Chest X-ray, AP view. Patient: 42 years old, sex M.
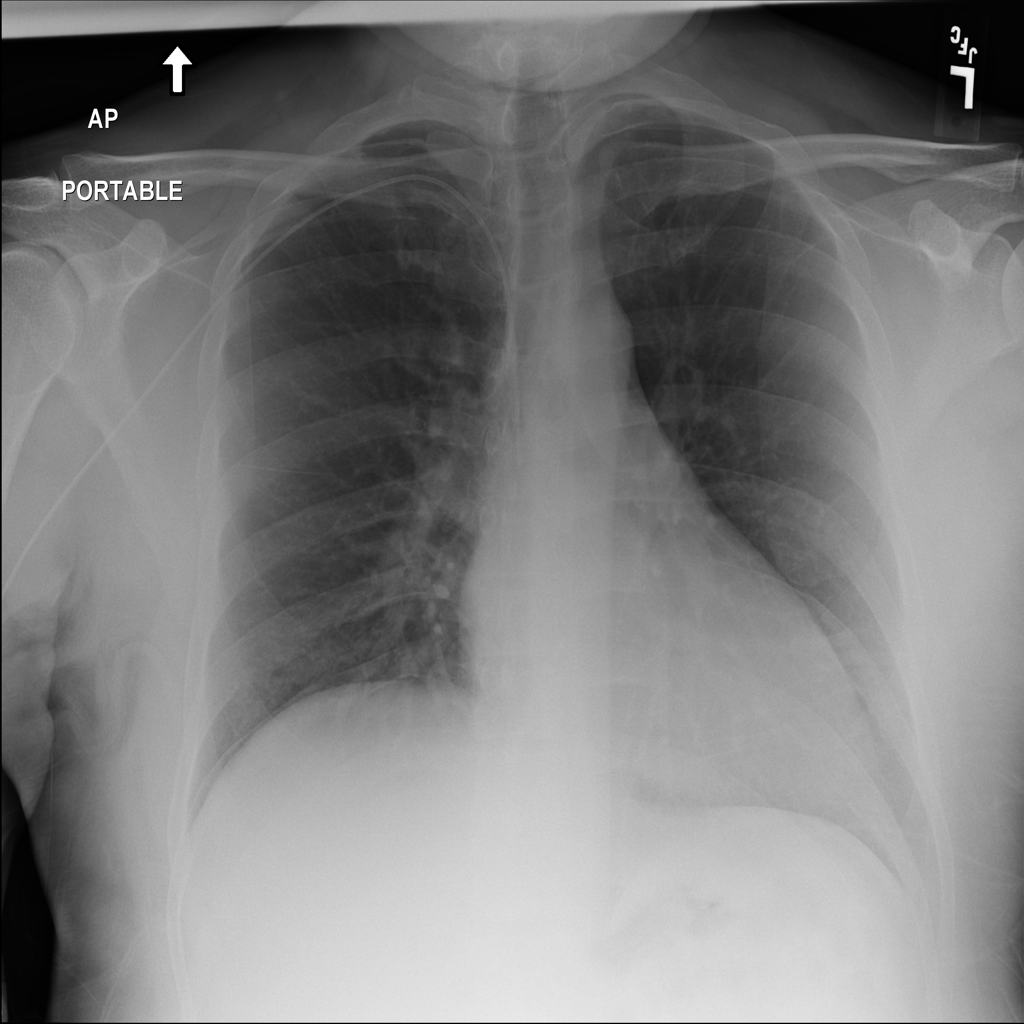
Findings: No Finding